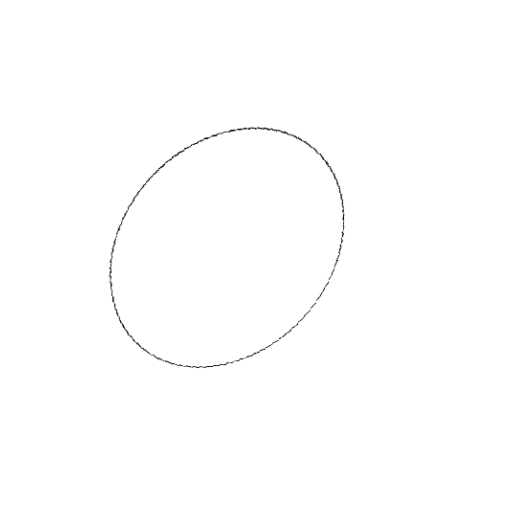
Crossing number: 0